Question: I have a backup script the copies from one server to another via scheduled task. Most of the folders copy ok. However, there is one folder that has a space in the name and it blows the whole thing up.
This runs on the destination server (pulls data in).
I've tried various escape patterns, and they all fail.
(vars are dimmed, code truncated)
'''
sArchiveFolder = "D:\Backup" & year(now) & "-" & month(now) & "-" & day(now) & ""
sDataFolder = "\Server\Share\System Library"
sDestFolder = sArchiveFolder & "System Library"
Call subCopyFolder(fso, objShell, sDataFolder, sDestFolder)
sub subCopyFolder(fso, objShell, sDataFolder, sArchiveFolder)
dim iCounter, excludedDirs
if not(fso.folderexists(sArchiveFolder)) then
fso.createfolder(sArchiveFolder)
excludedDirs = " /XD Logs"
if(right(sDataFolder,7)="Library") then
'this fails
'sDataFolder = """"&sDataFolder&""""
'sArchiveFolder = """"&sArchiveFolder&""""
'so does this
'sDataFolder = chr(34)&sDataFolder&chr(34)
'sArchiveFolder = chr(34)&sArchiveFolder&chr(34)
end if
Dim sRoboCopyCommand
sRoboCopyCommand = "robocopy " & sDataFolder & " " & sArchiveFolder & " /E "& excludedDirs &" /R:5 /W:1 /log+:log.txt"
objShell.Run (sRoboCopyCommand)
end sub
'''
How do I properly escape this? I also tried putting the literal quotes in the robocopy command line itself and that broke the folders that don't need the quotes too.
As noted in the code, I tried the "4 quotes method" and it does not work within the robocopy command line.
with 4 quotes method:

(stripped out private stuff not relevant to issue, ie full paths and other eXcludeD fodlers)
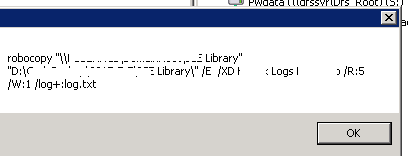
Answer: For posteriority: apparently trailing backslashes in source or destination path mess up 'robocopy''s parameter handling, so the paths need to be specified without them:
'''
sArchiveFolder = "D:\Backup" & year(now) & "-" & month(now) & "-" & day(now)
sDataFolder = "\Server\Share\System Library"
sDestFolder = sArchiveFolder & "\System Library"
...
sRoboCopyCommand = "robocopy """ & sDataFolder & """ """ & sArchiveFolder & _
""" /E " & excludedDirs & " /R:5 /W:1 /log+:log.txt"
objShell.Run sRoboCopyCommand
'''